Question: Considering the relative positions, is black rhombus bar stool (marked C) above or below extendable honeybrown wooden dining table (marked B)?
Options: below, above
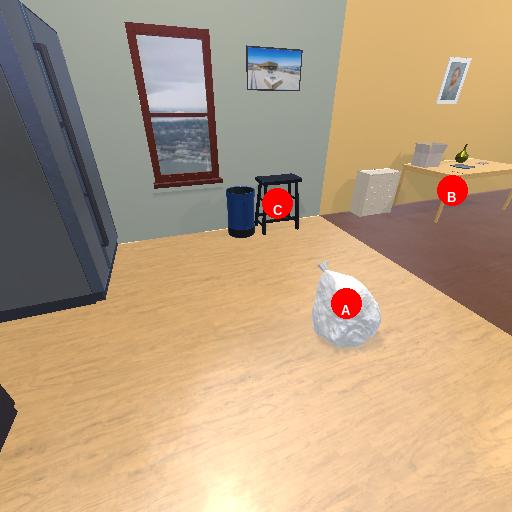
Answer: below